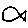
Label: fish